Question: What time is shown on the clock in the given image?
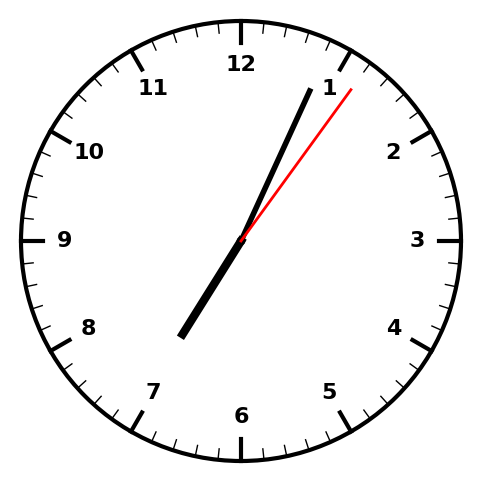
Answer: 07:04:06